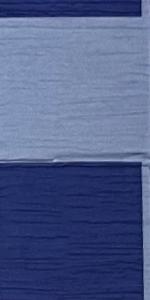
Label: Empty